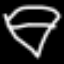
Label: diamond